Aerial crown-view tile of a tropical tree (Barro Colorado Island, Panama), acquired 20250818:
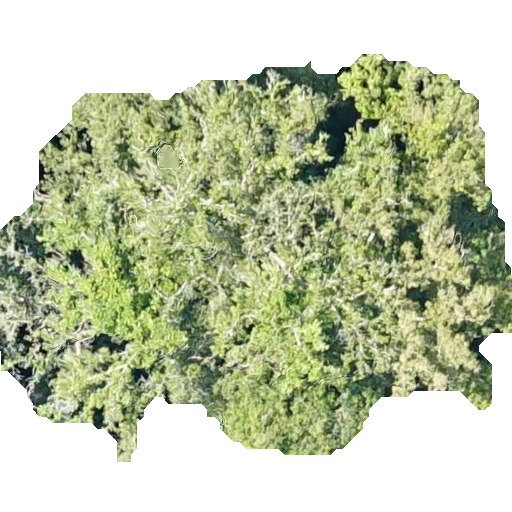
Species: Prioria copaifera
GBIF accepted scientific name: Prioria copaifera
Crown area: 231.877 m²